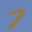
Label: 7